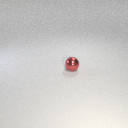
small red metal sphere